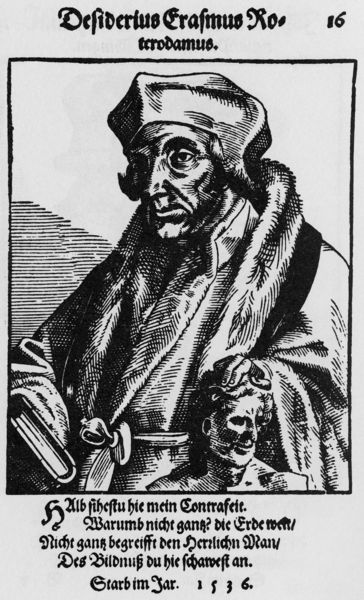
Titel: Bildnis des Desiderius Erasmus von Rotterdam
Künstler: Tobias Stimmer
Institution: (Seriendruck)
Schlagwörter: hand, kopf, mann, schatten, umhang, weiß, finger, geste, grau, hintergrund, hut, kreide, licht, mund, männer, nase, profil, schwarz, stirn, zeichnung, blick, gürtel, schleife, gesichter, kappe, mütze, augen, falten, gesicht, knoten, kragen, mensch, pelz, rahmen, tod, trauer, weit, ärmel, bild, bildnis, herr, portrait, porträt, auge, figur, gewand, haare, mantel, händler, personen, kinn, lippen, renaissance, skulptur, statue, kopfbedeckung, holzschnitt, schrift, grafik, graphik, schriftzug, inschrift, büste, zahlen, deutsch, plastik, wange, dreiviertelprofil, revers, tusche, antike, buch, druck, schraffur, stich, titel, seite, schwarzweiß, text, buchstaben, überschrift, wissenschaftler, buchdruck, buchseite, jahr, pelzkragen, wangenknochen, fingernägel, hellgrau, sterben, mittelalter, hochkant, gelehrter, dürer, gedenken, kupferstich, weiser, nummer, schlaufe, beschreibung, latein, lateinisch, rotterdam, blicj, humanist, majuskel, erasmus, erasmus von rotterdam, tobias, schaube, humanismus, nostradamus, sechzehn, spitznase, paracelsus, sereindruck, einzelblatt, erasmus rotterdam, roterdam, mantel pelz, 1536, desiderius, phiosoph, biografie, desiderius erasmus, totenanzeige